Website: slack
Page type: stored-credit-cards
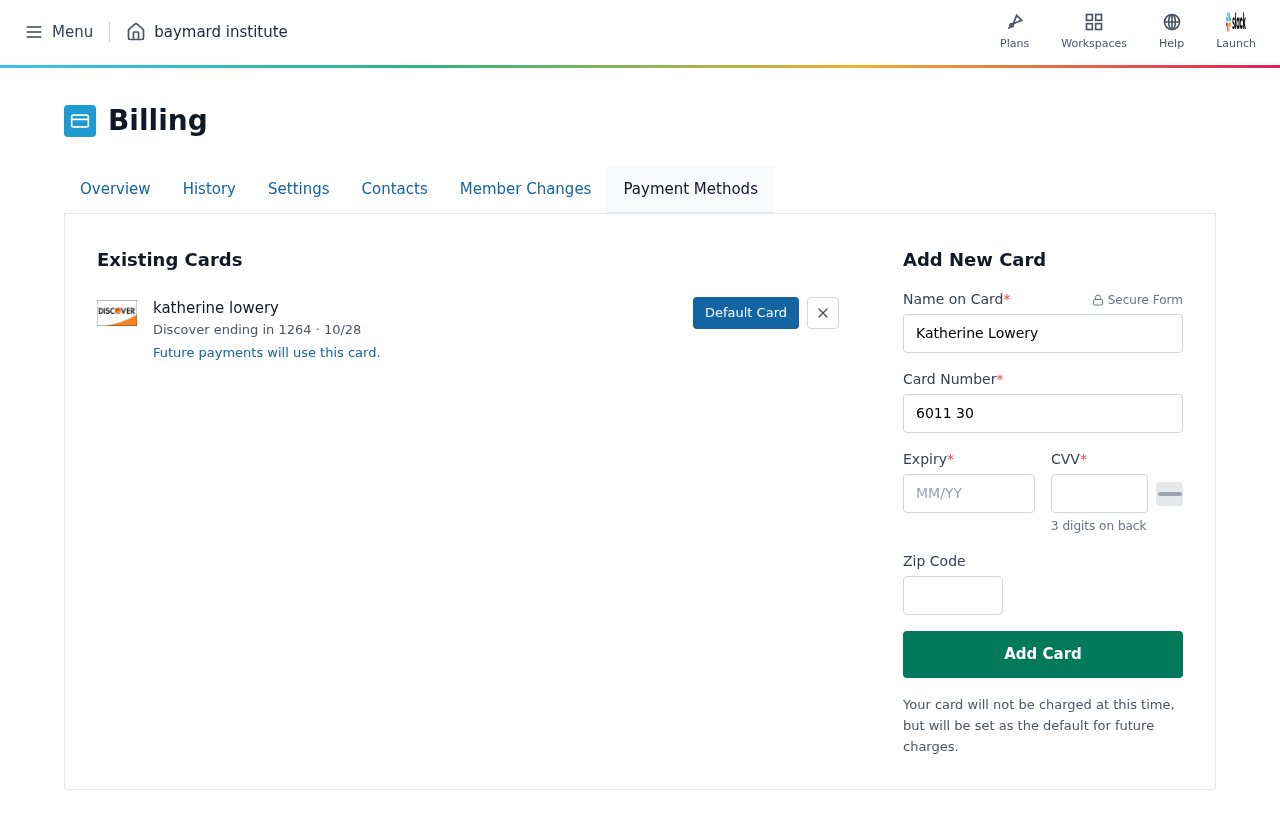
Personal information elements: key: PII_CARD_CVV
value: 927
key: PII_CARD_EXPIRY
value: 10/28
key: PII_CARD_EXPIRY_MONTH
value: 10
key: PII_CARD_EXPIRY_YEAR
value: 28
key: PII_CARD_LAST4
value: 1264
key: PII_CARD_NUMBER
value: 6011 3065 8747 1264
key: PII_CARD_TYPE
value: Discover
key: PII_FULLNAME
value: katherine lowery
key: PII_FULLNAME
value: Katherine Lowery
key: PII_POSTCODE
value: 67767